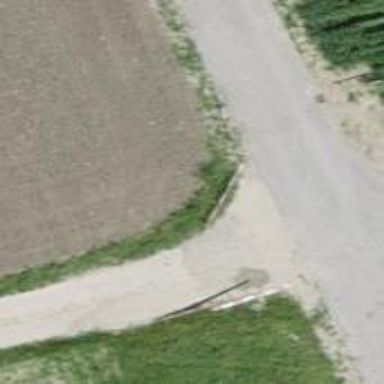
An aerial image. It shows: Power pole.